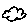
Label: cloud